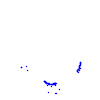
Particle: proton